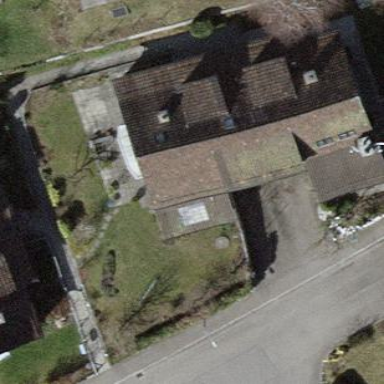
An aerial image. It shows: Building with pitched roof.